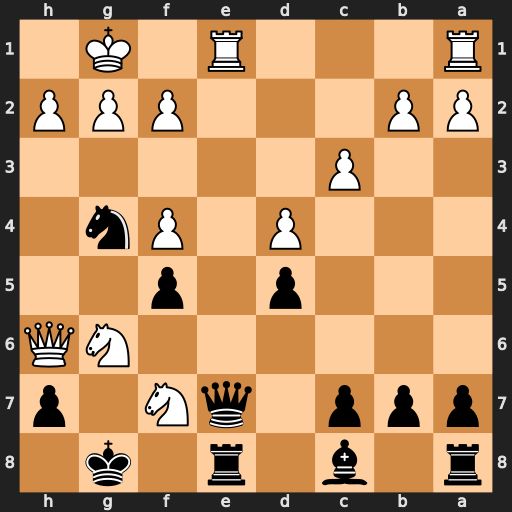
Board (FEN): r1b1r1k1/ppp1qN1p/6NQ/3p1p2/3P1Pn1/2P5/PP3PPP/R3R1K1
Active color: b
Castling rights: -
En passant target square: -
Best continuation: Qxe1+ Rxe1 Rxe1#